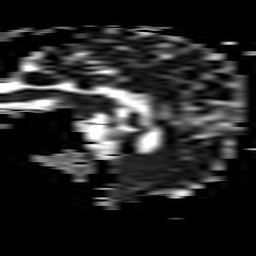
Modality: ADC
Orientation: sagittal
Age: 65
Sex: male
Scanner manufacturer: philips
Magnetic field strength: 3 T
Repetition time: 3.072 s
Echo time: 0.076 s